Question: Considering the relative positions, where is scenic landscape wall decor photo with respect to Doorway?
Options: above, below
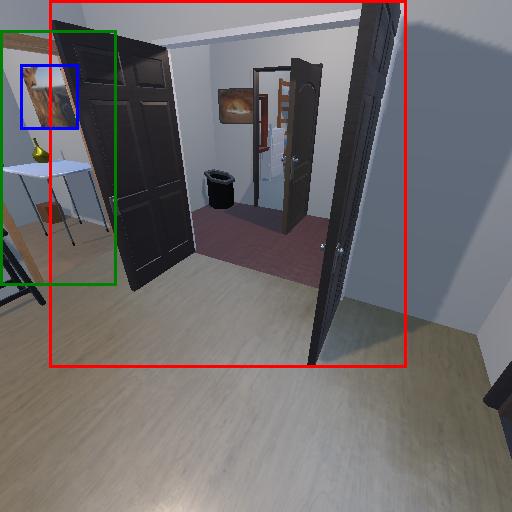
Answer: above